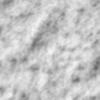
Label: no_change